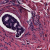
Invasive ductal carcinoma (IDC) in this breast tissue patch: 0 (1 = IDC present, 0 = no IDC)